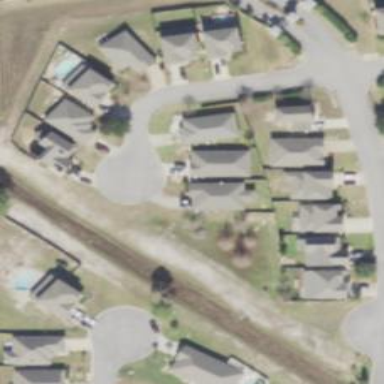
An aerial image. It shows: Residential area consisting of single-family homes.